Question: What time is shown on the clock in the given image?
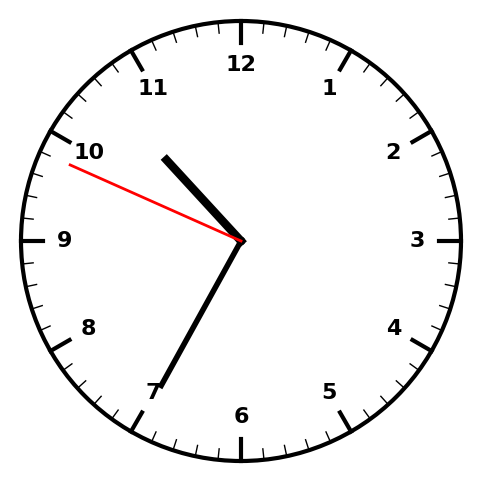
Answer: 10:34:49